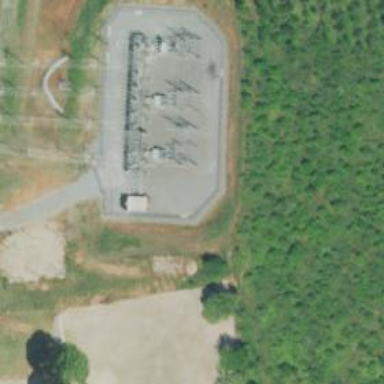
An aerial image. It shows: Distribution substation surrounded by fence.